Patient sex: M
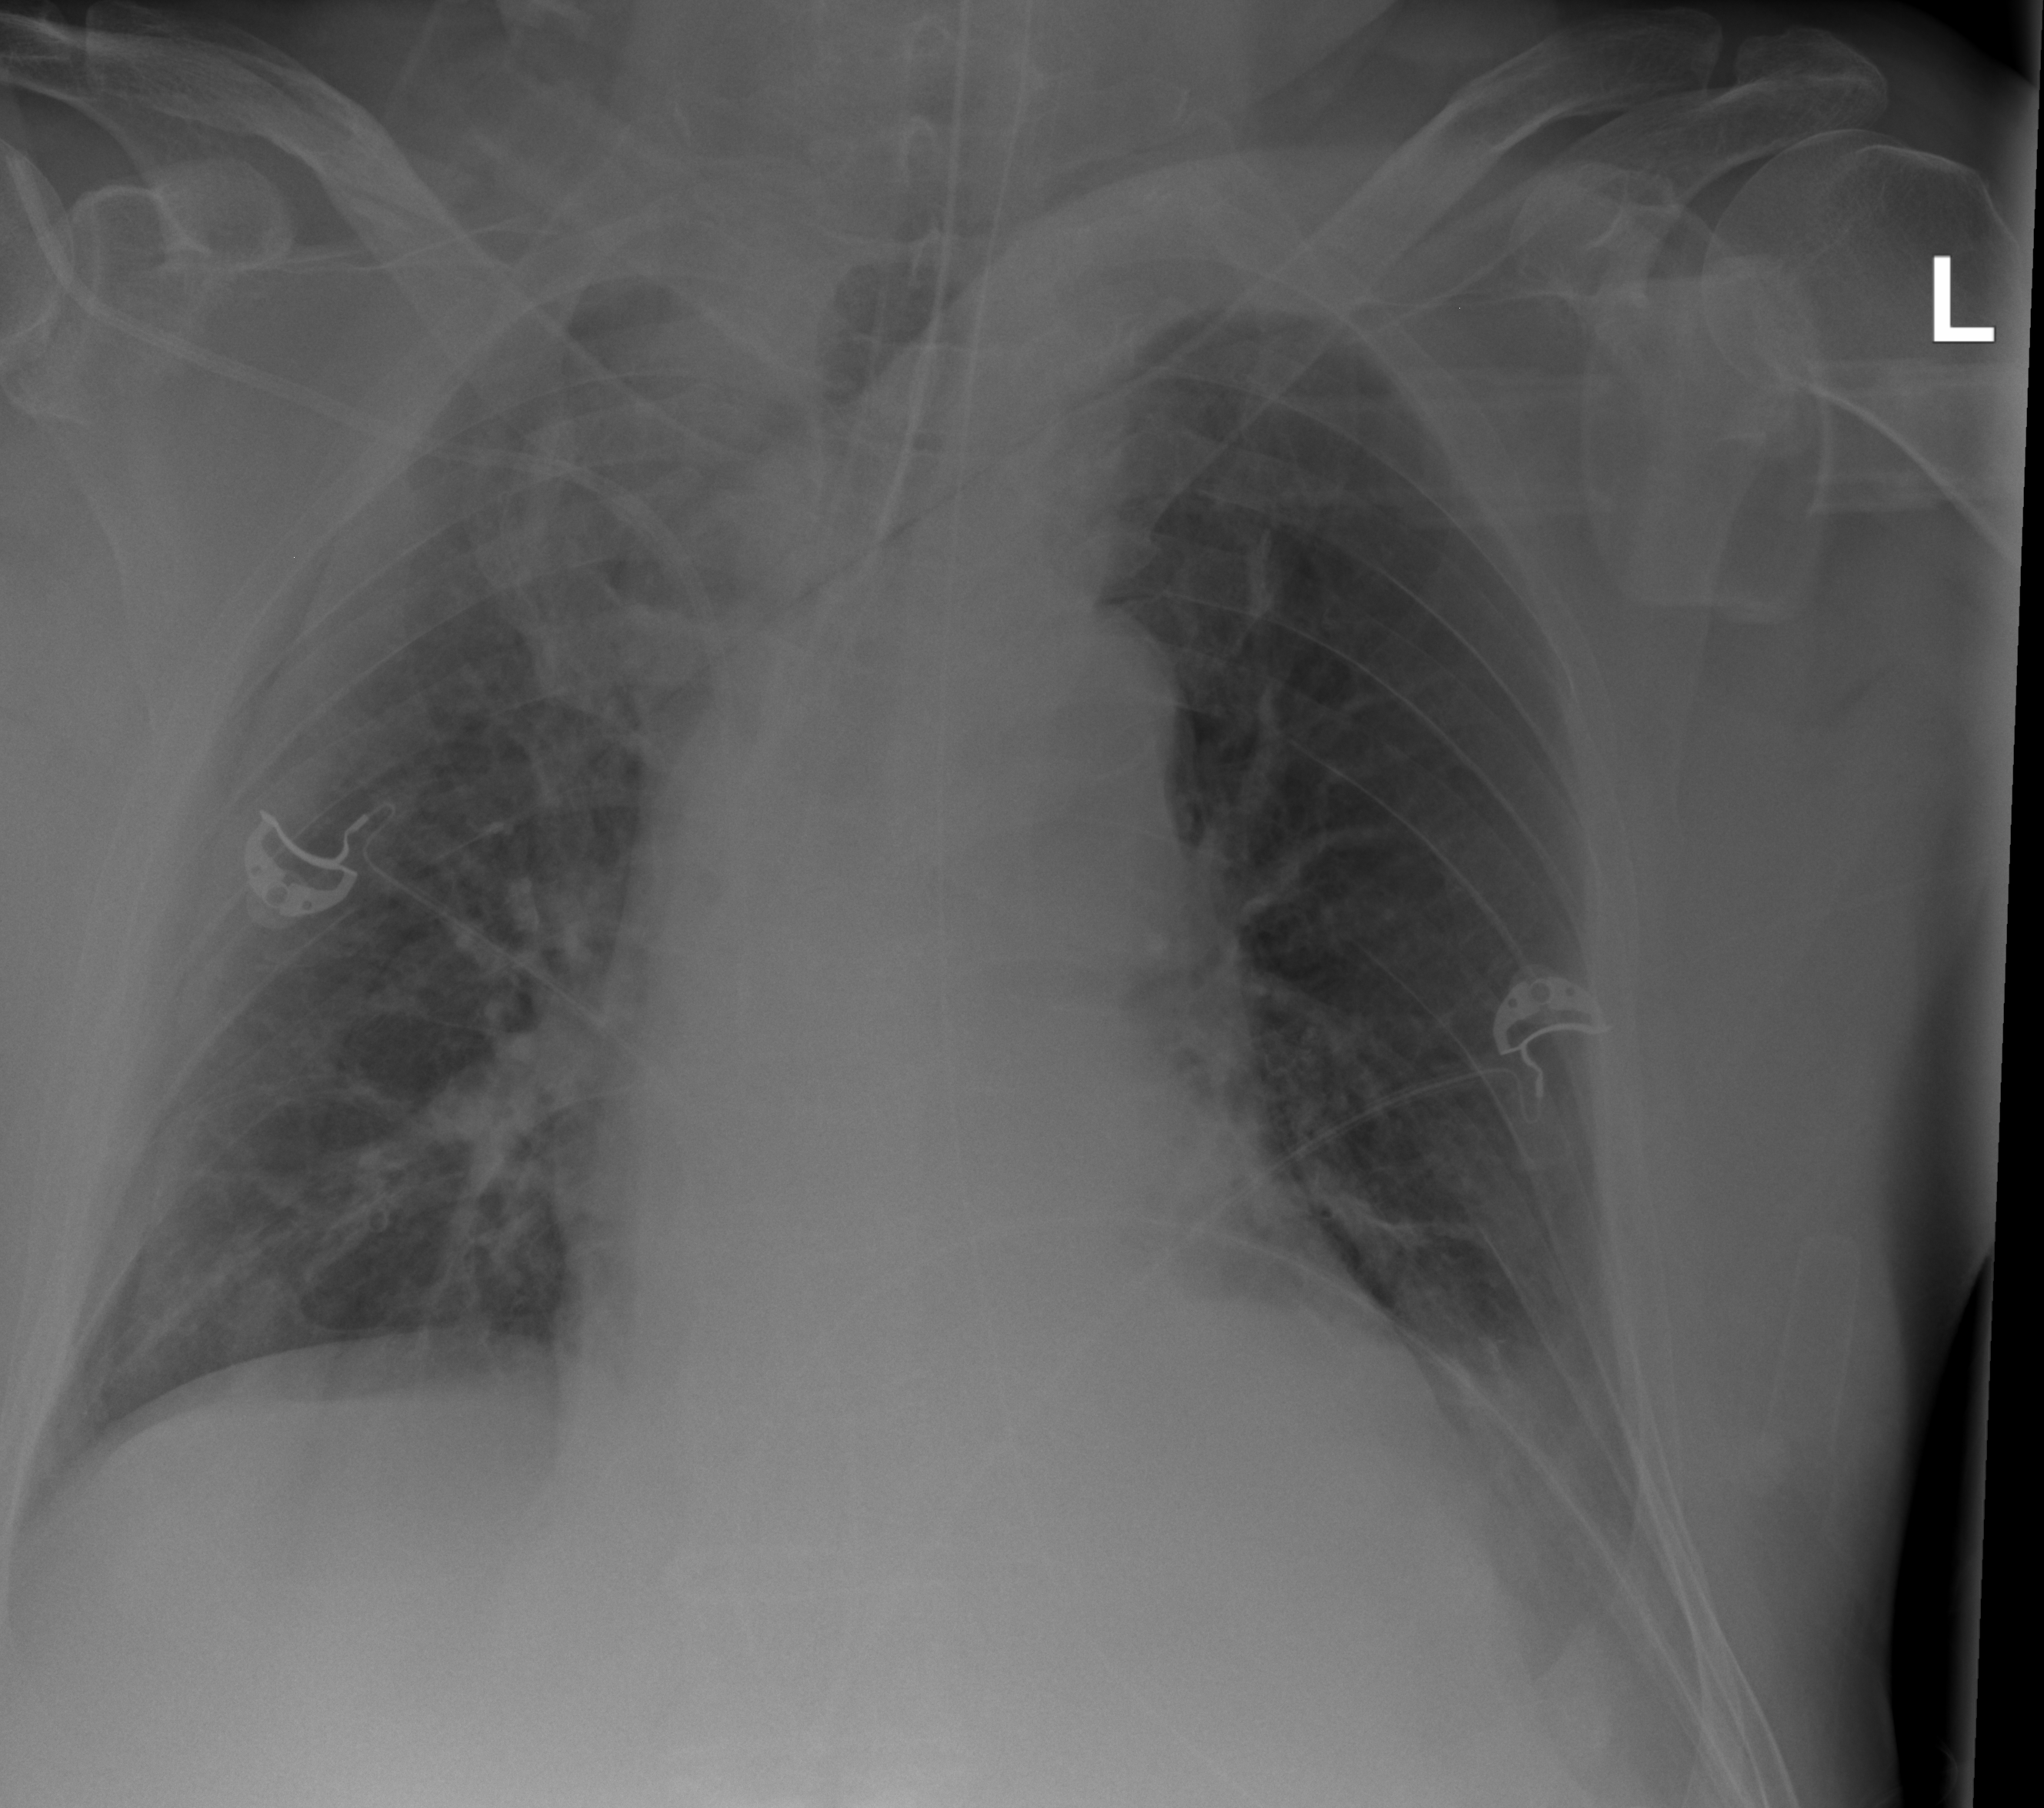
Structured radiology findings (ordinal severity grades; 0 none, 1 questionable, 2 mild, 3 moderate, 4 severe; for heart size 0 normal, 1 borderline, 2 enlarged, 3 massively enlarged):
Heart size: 0
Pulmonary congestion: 2
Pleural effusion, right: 0
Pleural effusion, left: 2
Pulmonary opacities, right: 2
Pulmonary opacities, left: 2
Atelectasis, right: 2
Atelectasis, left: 2